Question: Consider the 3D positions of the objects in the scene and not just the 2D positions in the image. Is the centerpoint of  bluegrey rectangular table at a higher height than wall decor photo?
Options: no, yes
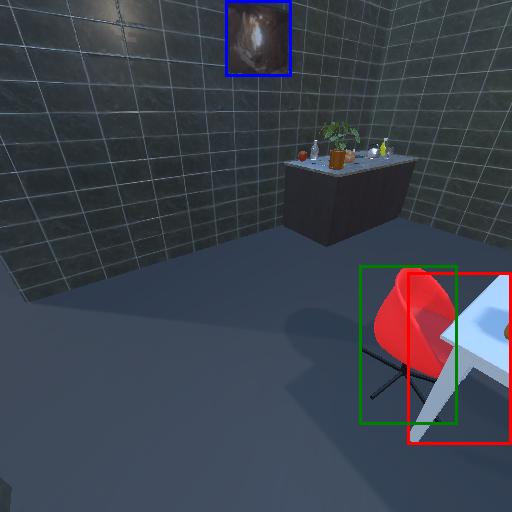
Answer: no